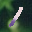
Label: 1